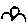
Label: bird